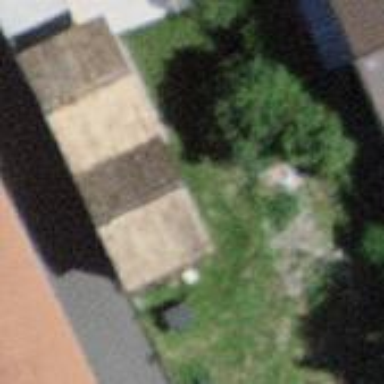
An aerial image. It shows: Barn.